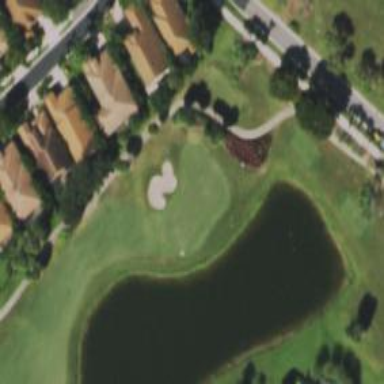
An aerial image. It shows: View of golf hole.